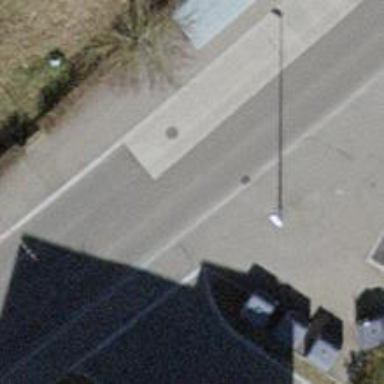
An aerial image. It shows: Bus stop for trolleybuses with designated stop position for public transport.